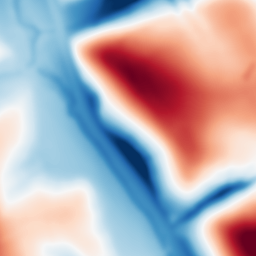
Category: multiscale
Decomposition family: dog
Decomposition parameters: sigma_low: 3
sigma_high: 50
Upsampling method: bilinear
Upsampling parameters: scale: 8
Upsampling scale: 8